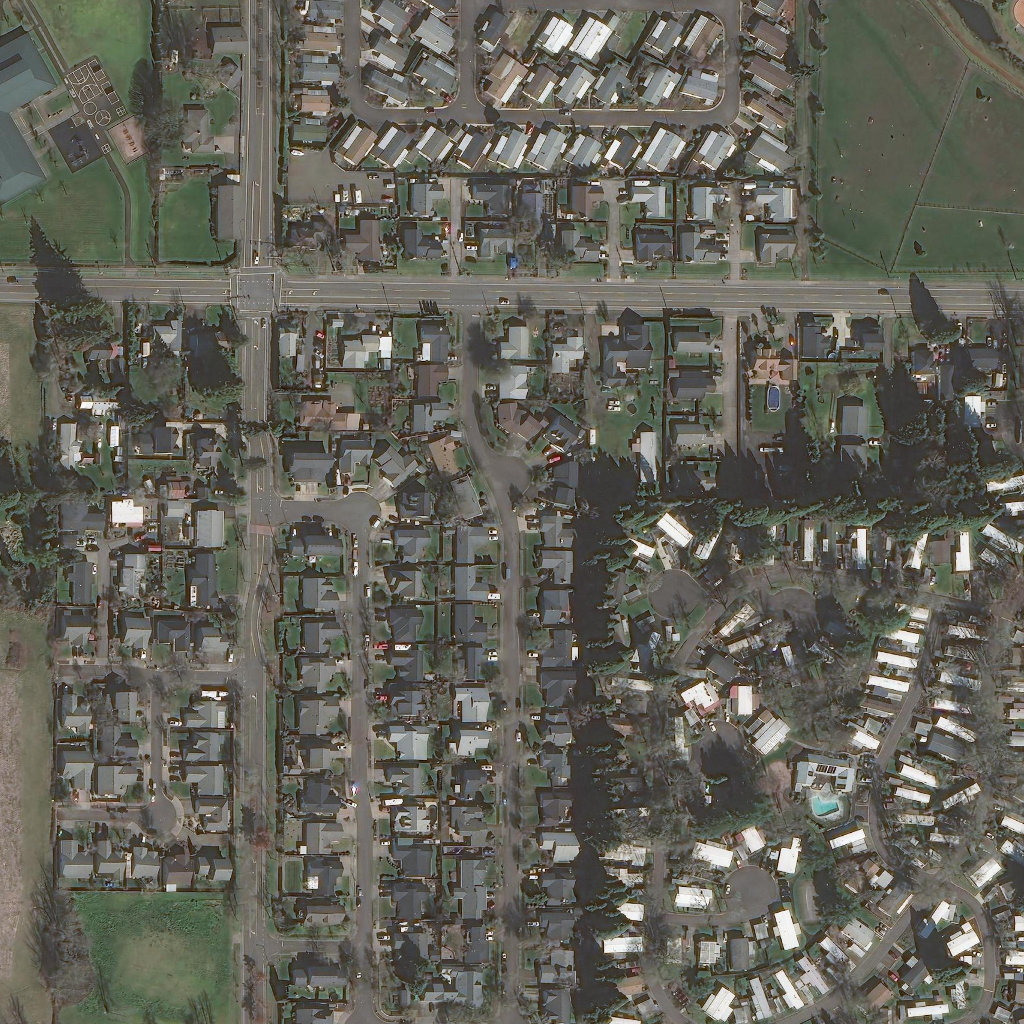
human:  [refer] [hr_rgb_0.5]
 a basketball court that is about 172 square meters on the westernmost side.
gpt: <box>[[6, 6, 9, 9, 0]]</box>

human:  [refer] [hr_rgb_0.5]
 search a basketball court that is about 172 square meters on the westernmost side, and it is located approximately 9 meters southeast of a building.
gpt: <box>[[6, 6, 9, 9, 0]]</box>